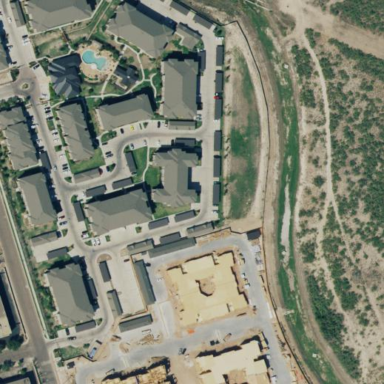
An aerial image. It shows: Apartment complex set amidst lush green grass.